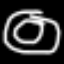
Label: donut